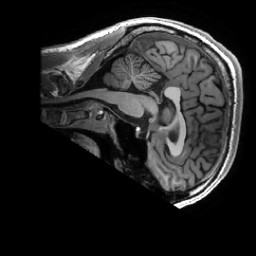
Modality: T1w
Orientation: sagittal
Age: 26
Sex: male
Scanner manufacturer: ge
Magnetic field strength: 3 T
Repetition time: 0.0073 s
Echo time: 0.003 s